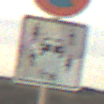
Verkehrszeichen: CarsharingfahrzeugeFrei
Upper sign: EingeschraenktesHalteverbot
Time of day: SunriseSunset
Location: Outdoor (Nature)
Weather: PartlyCloudy
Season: NotSpecified
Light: Natural